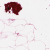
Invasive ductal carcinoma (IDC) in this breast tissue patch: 0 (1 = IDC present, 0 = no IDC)